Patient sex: M
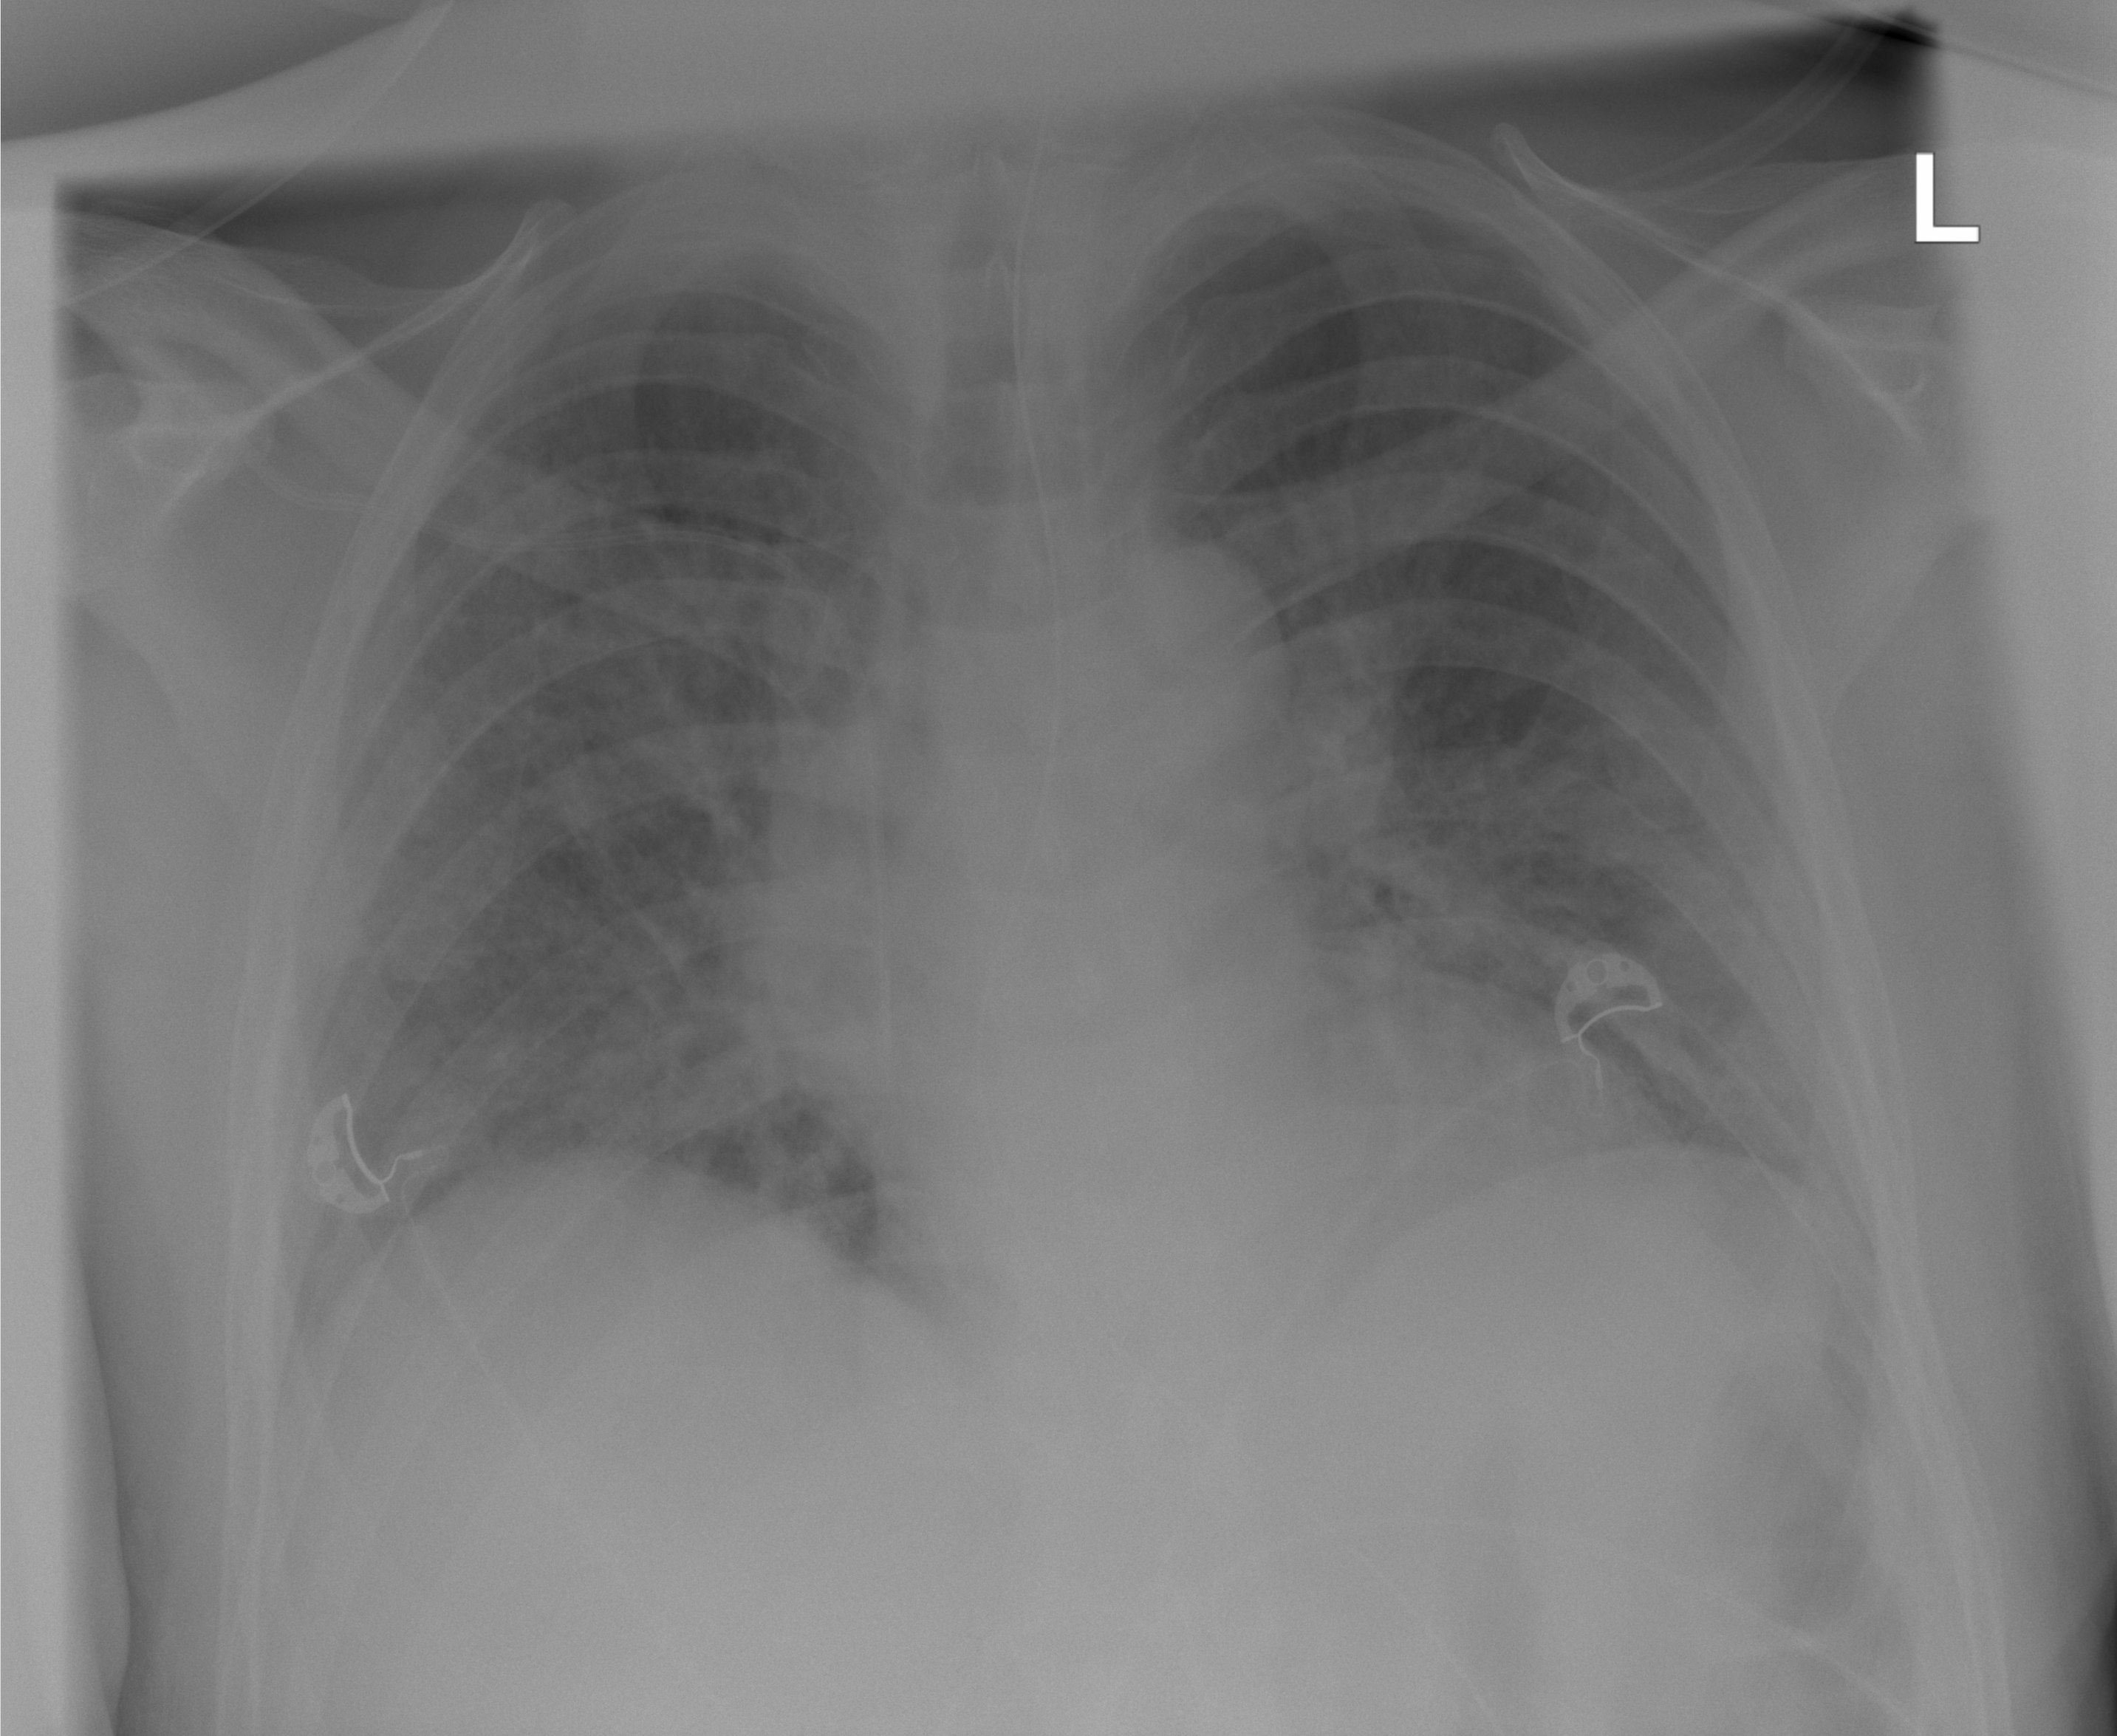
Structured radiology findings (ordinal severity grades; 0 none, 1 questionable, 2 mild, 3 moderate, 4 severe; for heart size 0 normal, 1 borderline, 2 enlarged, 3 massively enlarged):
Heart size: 0
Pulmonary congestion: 0
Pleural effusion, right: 0
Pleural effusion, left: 0
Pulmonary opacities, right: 3
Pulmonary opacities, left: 2
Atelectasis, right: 0
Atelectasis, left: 0